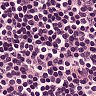
Metastatic tissue present: no